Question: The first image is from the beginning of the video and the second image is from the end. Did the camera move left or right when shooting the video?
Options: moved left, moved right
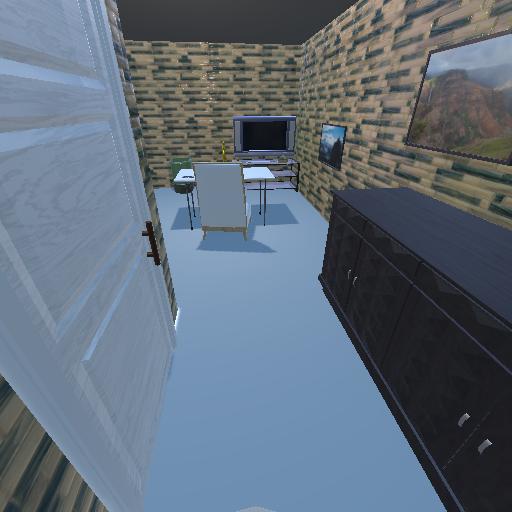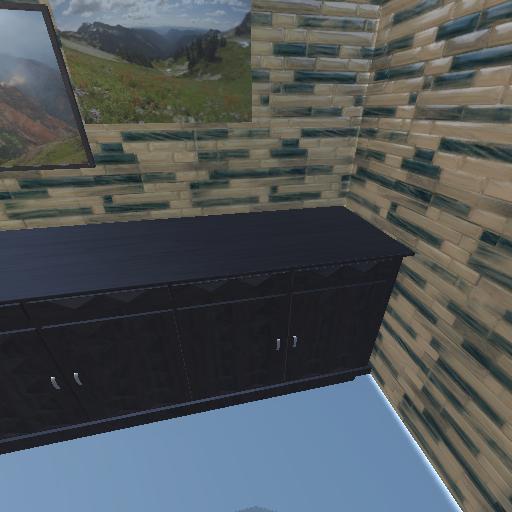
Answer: moved left